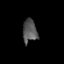
Tissue: prostate
Cell type: Epithelial cells
Senescence score: 0.3335
Nuclear area (px): 333
Mean DAPI intensity: 84.201